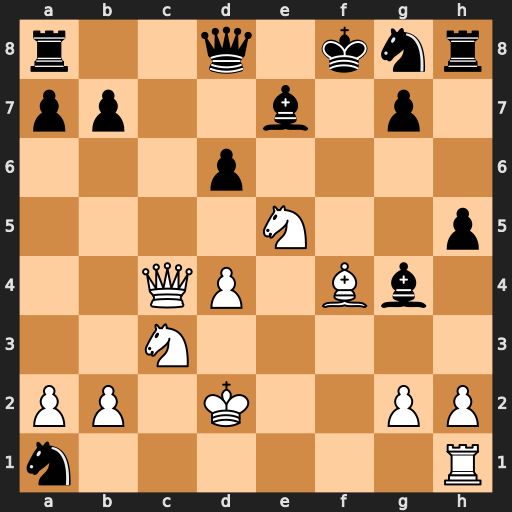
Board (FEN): r2q1knr/pp2b1p1/3p4/4N2p/2QP1Bb1/2N5/PP1K2PP/n6R
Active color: w
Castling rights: -
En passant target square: -
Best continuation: Qf7#